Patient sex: M
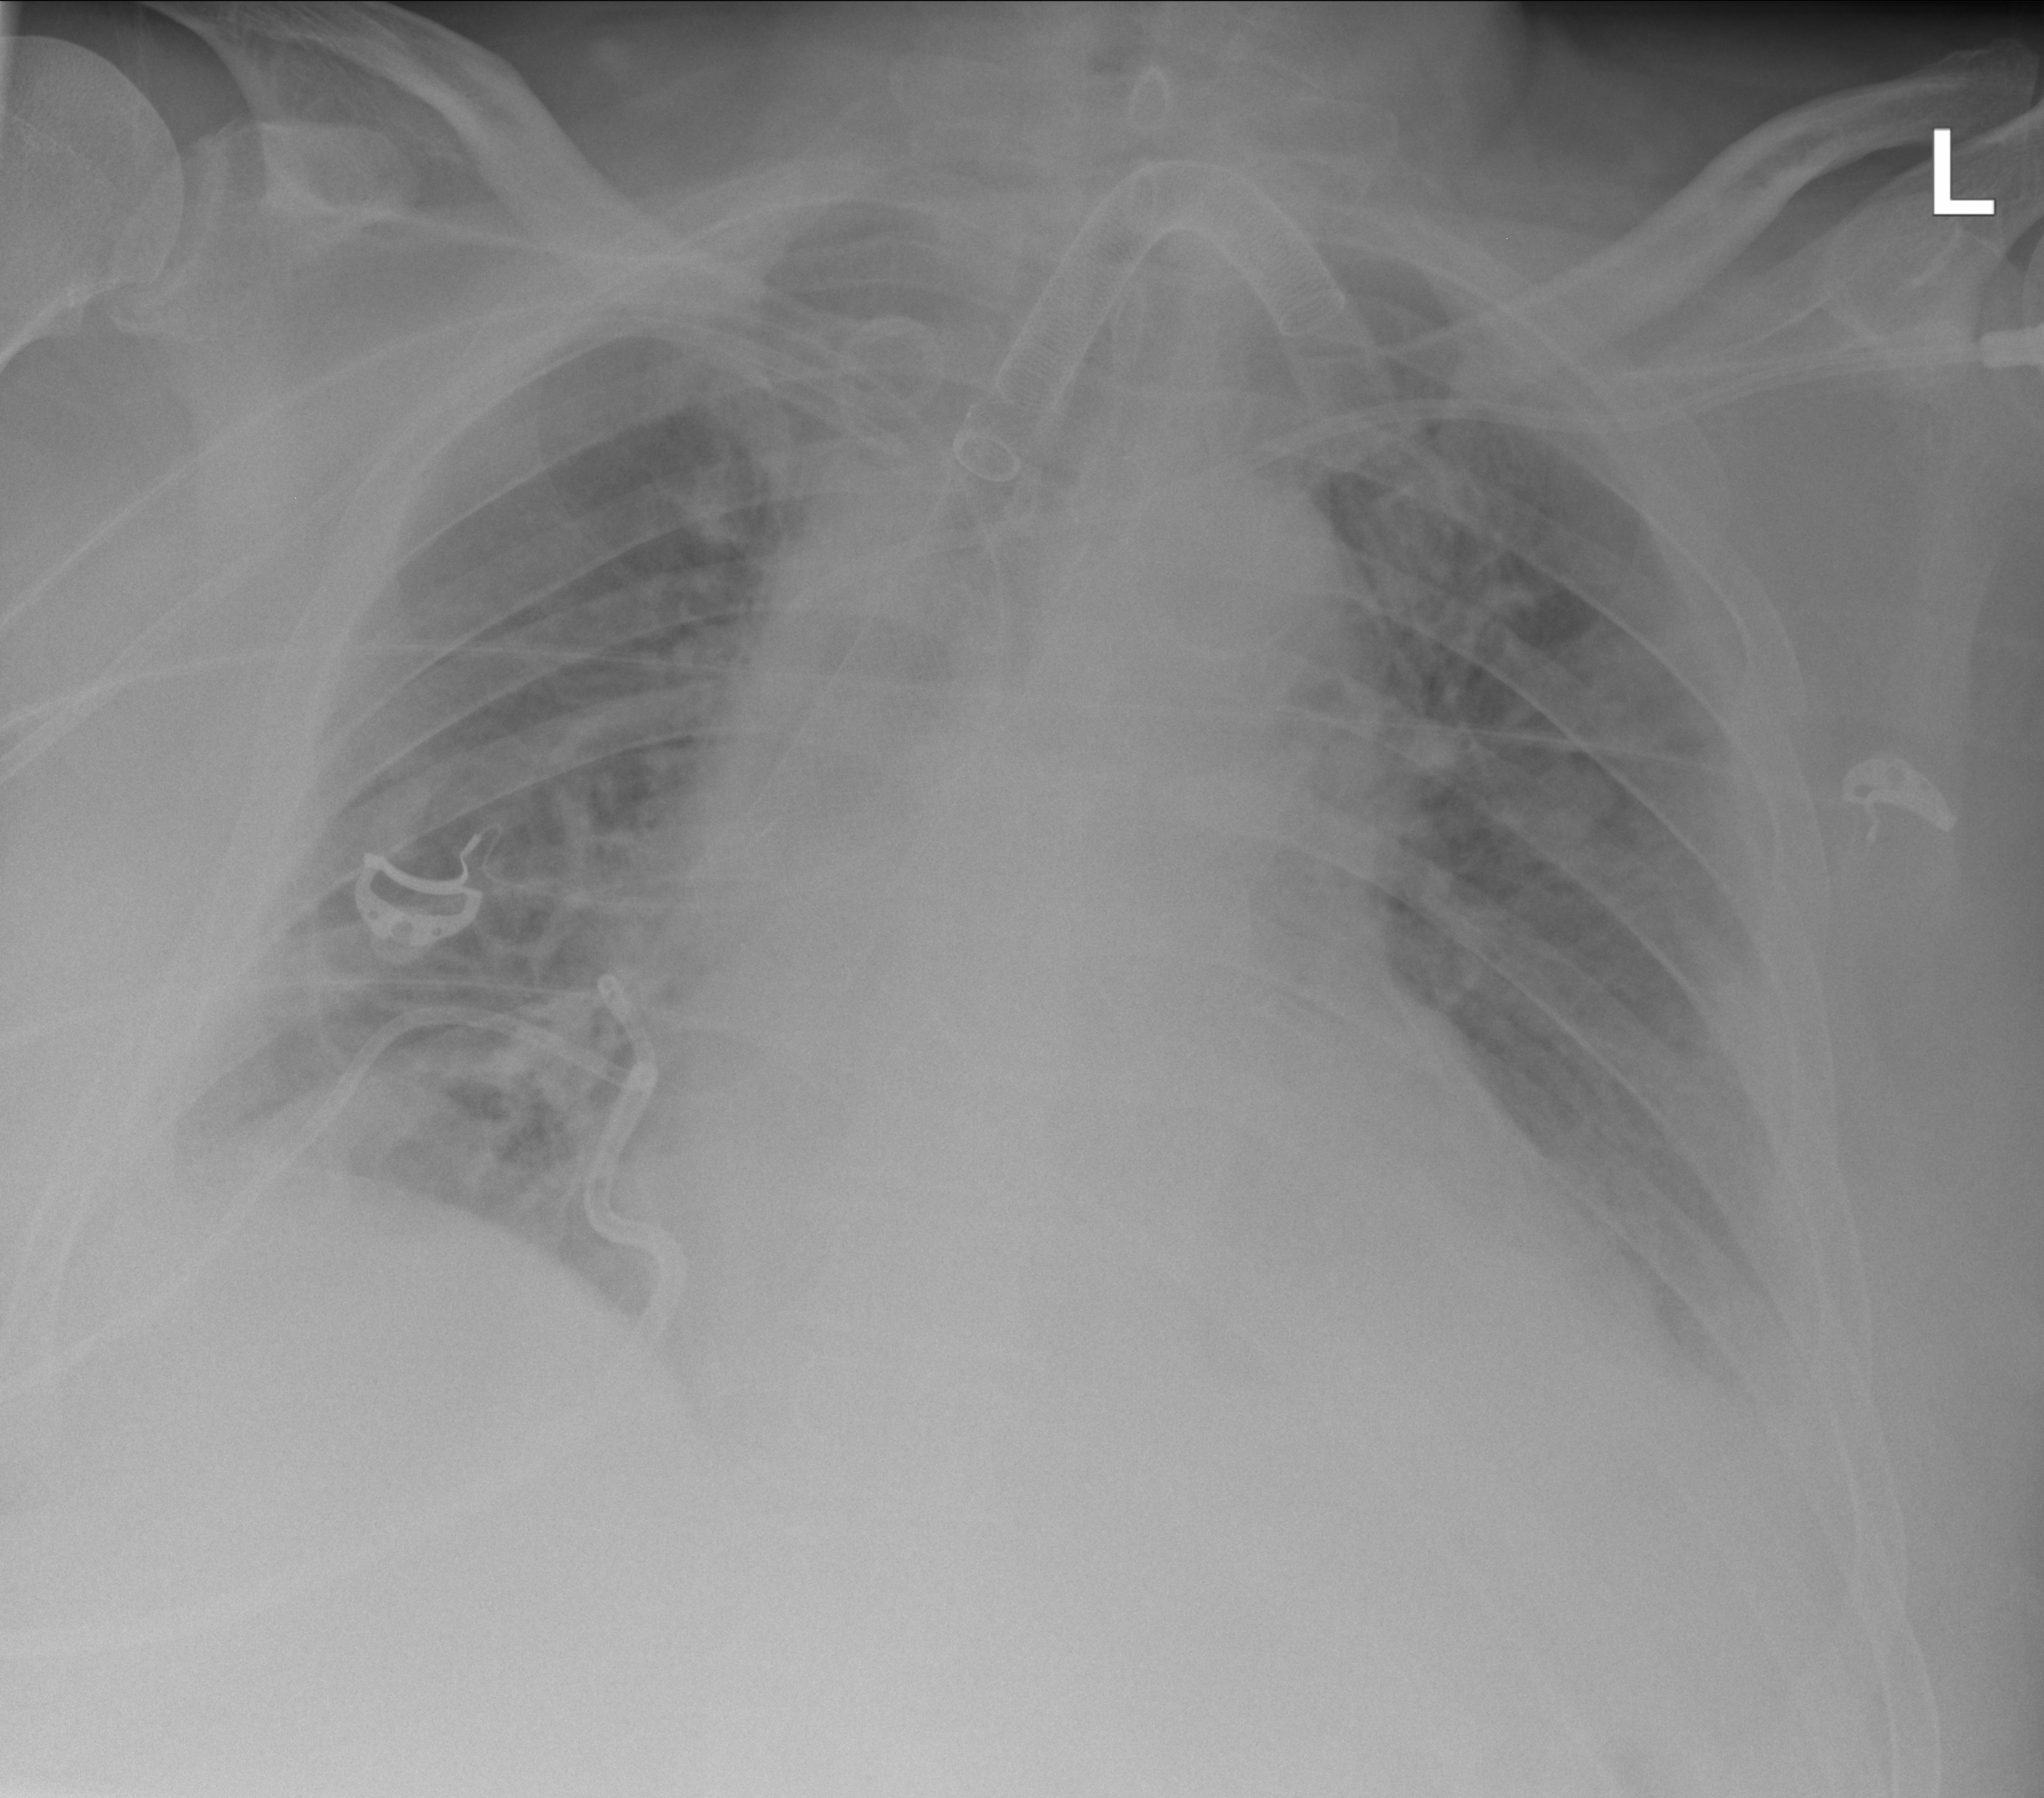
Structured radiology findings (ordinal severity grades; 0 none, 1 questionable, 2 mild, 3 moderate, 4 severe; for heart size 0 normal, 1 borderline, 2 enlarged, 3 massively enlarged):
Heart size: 1
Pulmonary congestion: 1
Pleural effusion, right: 2
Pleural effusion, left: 2
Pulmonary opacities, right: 1
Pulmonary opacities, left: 0
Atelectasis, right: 2
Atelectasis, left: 2